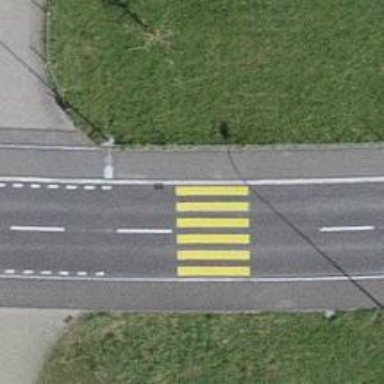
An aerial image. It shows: Uncontrolled zebra crossing with zebra markings.